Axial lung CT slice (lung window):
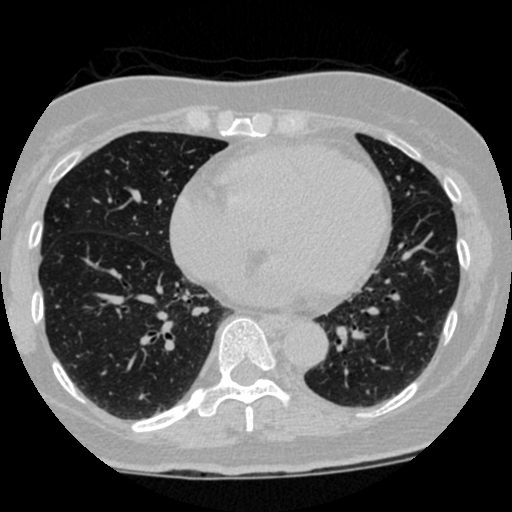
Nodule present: no